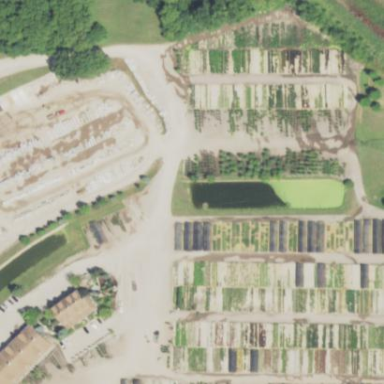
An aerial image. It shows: Plant nursery.